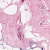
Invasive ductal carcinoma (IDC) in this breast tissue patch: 0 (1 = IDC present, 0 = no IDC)